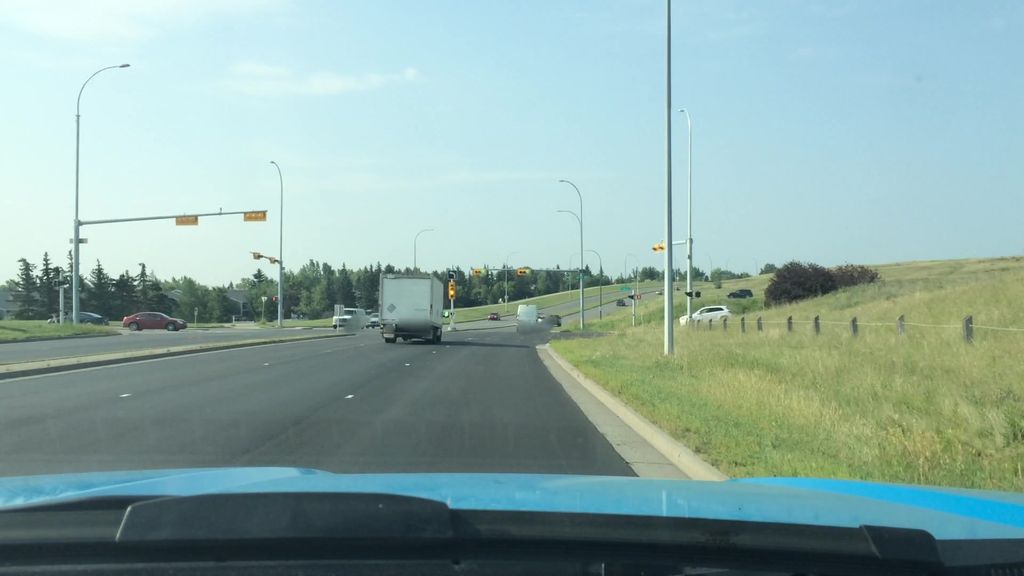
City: calgary